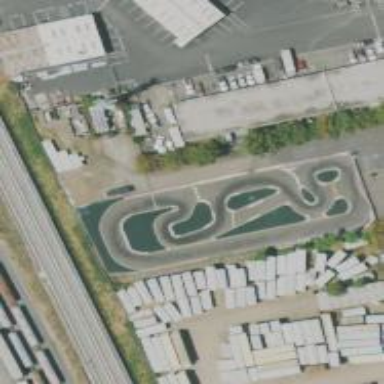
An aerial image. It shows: Raceway for motor sports.